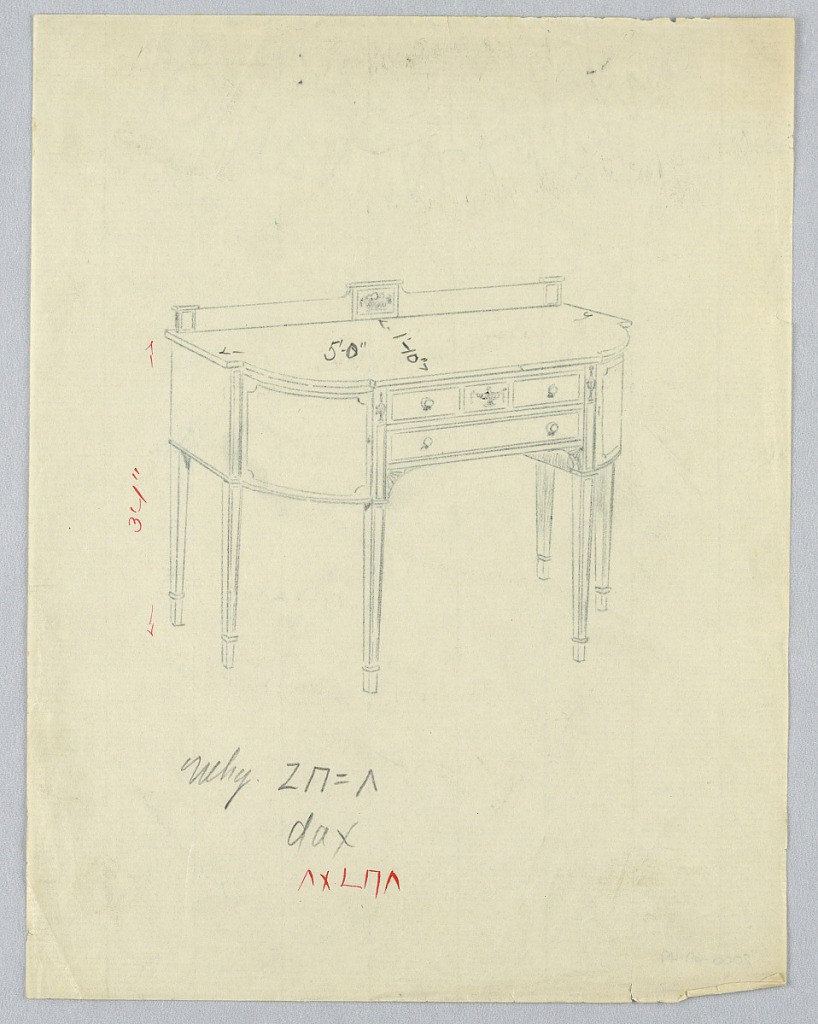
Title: Design for Sideboard with Neo-Classical Vase Motifs
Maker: A.N. Davenport Co.
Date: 1900–05
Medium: Graphite on thin cream paper
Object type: Drawing
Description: Oblong sideboard with rounded corners and 6 straight tapering legs; straight front with 3 drawers arranged in 2 rows, kylix vase motif between 2 smaller drawers; drawers flanked by narrow vertical strips with slender neo-classical vase motifs; molded backsplash has fruit basket [?] motif on central plaque.